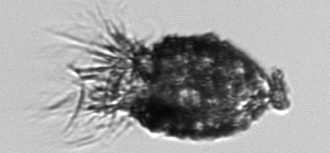
Label: Stenosemella_pacifica